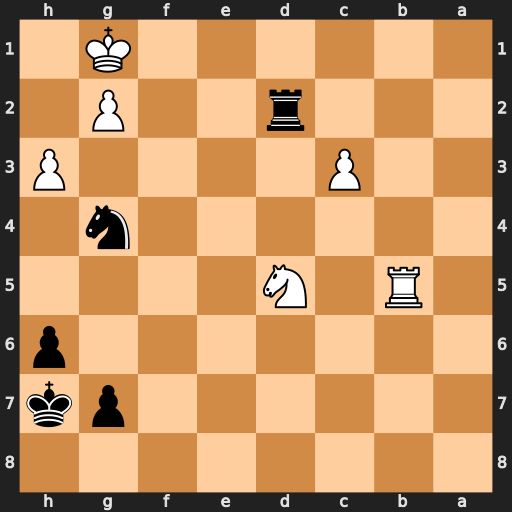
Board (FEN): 8/6pk/7p/1R1N4/6n1/2P4P/3r2P1/6K1
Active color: b
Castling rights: -
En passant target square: -
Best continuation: Rd1#